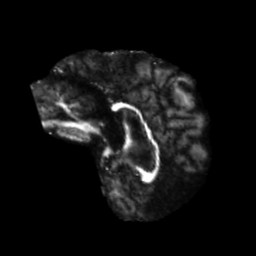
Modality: FA
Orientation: sagittal
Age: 46
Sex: male
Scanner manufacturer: siemens
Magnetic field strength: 3 T
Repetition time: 5.47 s
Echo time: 0.0854 s